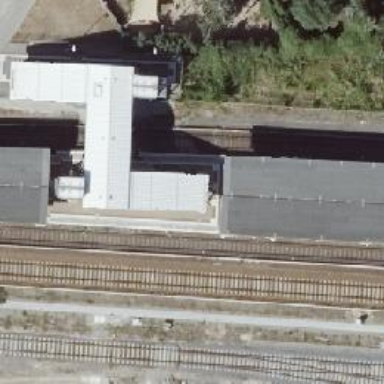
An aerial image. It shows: Close-up of railway platform edge.